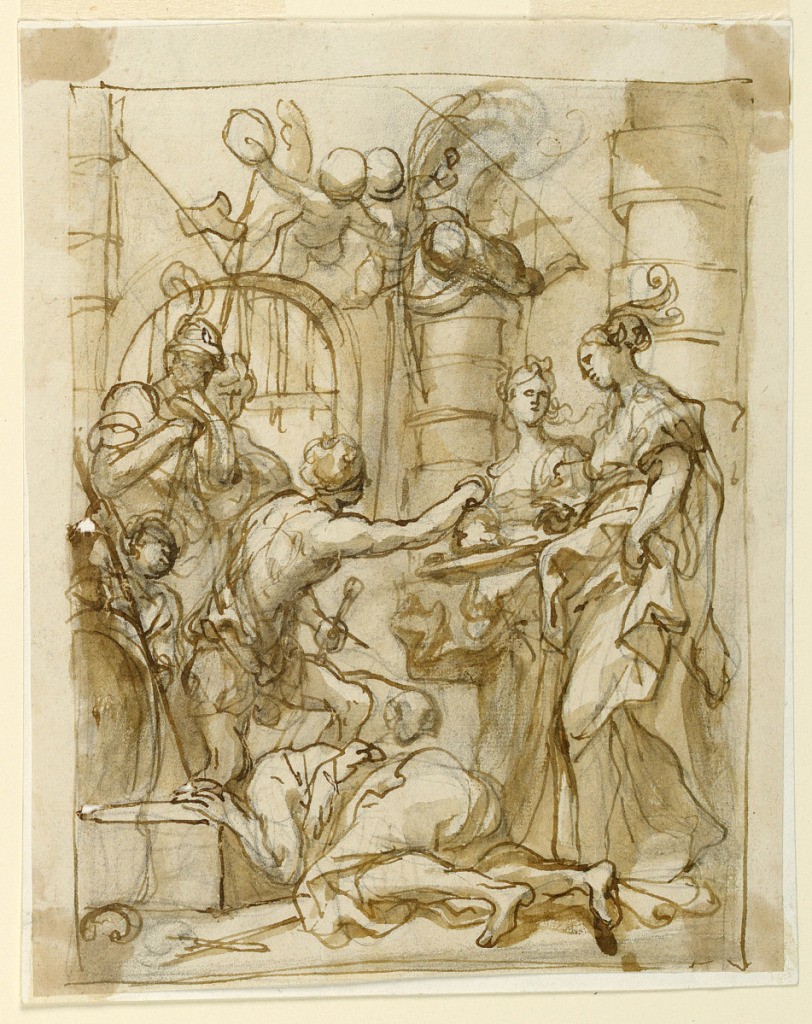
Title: Salome Receives the Head of St. John the Baptist
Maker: Domenico Piola, Italian, 1627 - 1703
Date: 1675–1700
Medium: Black crayon, pen and ink, brush and sepia wash on paper
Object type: Drawing
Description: In a prison room, Salome and maid with plate upon which the executioner is putting the severed head. Two more soldiers and boys at left.